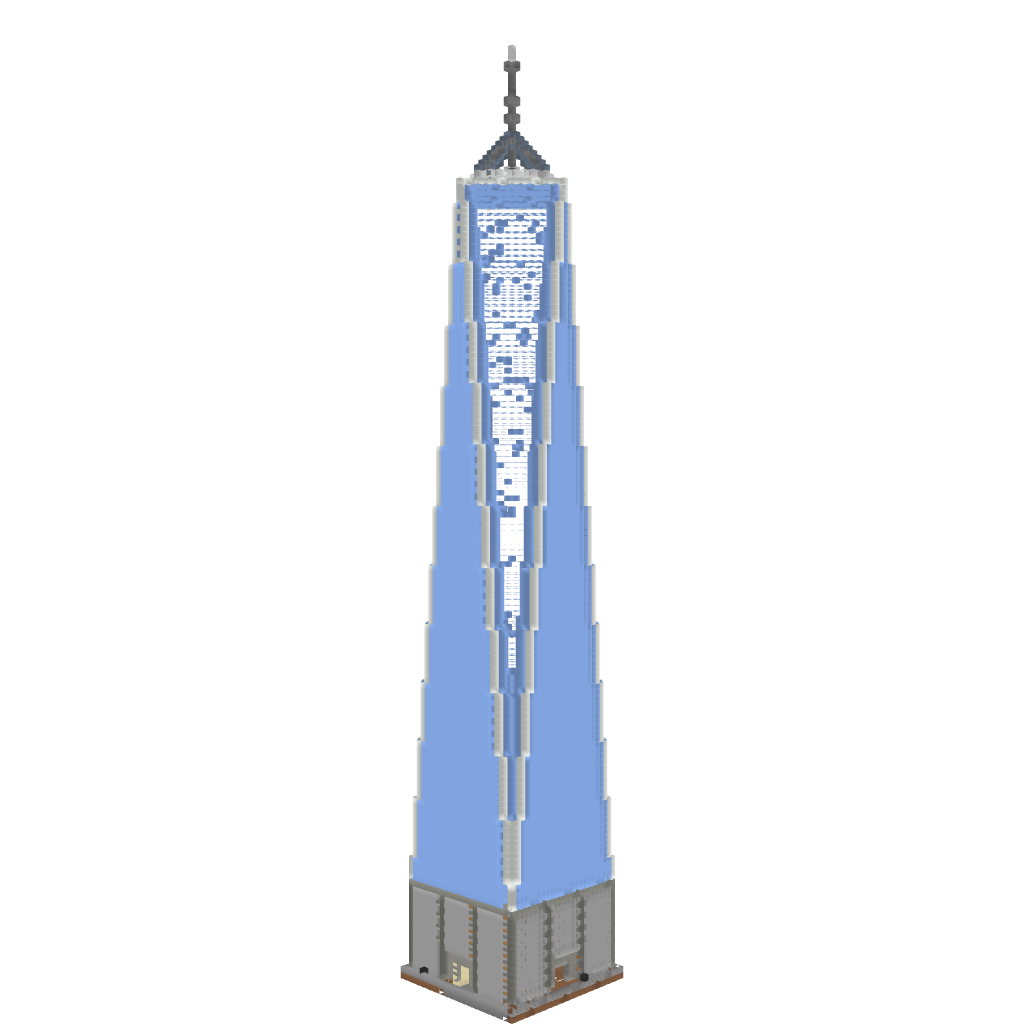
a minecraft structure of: One World Trade Center